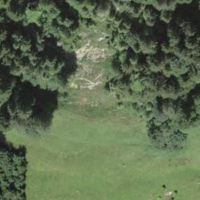
EUNIS habitat code: 43
Species observed at this site:
Parnassia palustris